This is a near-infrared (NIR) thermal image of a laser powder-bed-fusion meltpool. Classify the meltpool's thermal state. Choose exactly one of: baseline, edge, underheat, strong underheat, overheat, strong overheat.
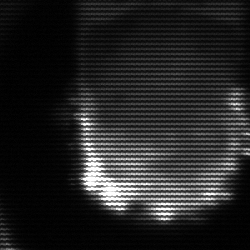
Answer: baseline